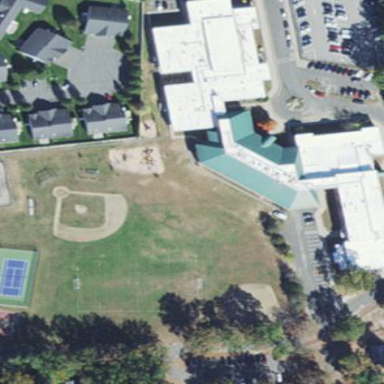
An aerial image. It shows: School building.